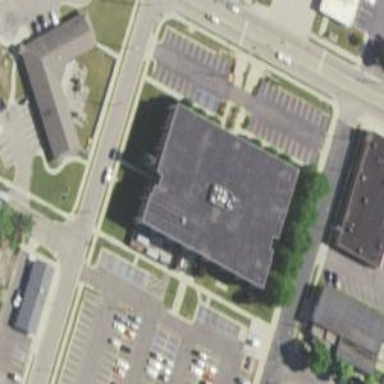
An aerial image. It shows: Public building.